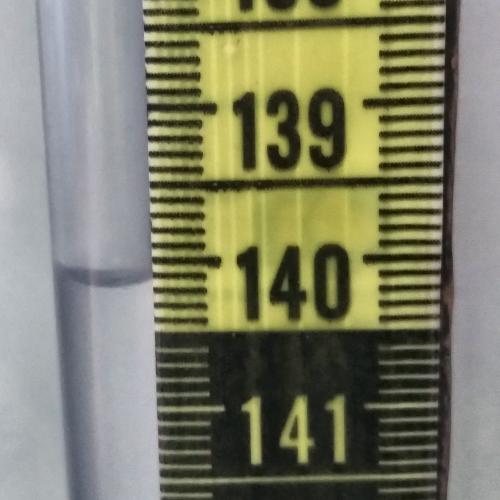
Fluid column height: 140.1 cm